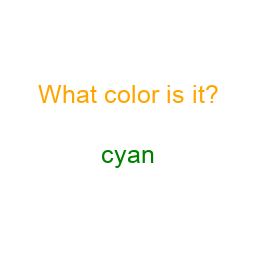
Color: green
Color name shown: cyan
Background color: white
Question text color: orange